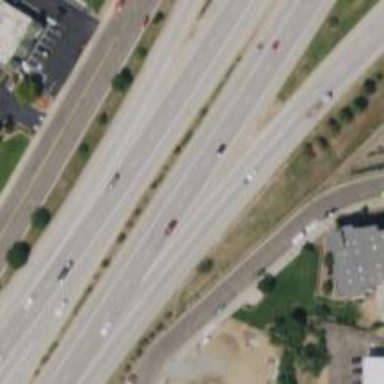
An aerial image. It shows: Trunk highway with expressway features.